Question: I have created this coefficient plot. However, I cannot increase the gap between rows. I also like to add an alternative background colour of row (like row-wise grey then white then grey ) to make it easier for the reader to read the plot. Would you please support improving its visualization?

I used the following code to create this plot.
'''
mydf <- data.frame(
SubgroupH=c('Age',NA,NA,NA,NA,'Marital or Union Status',NA,NA, NA, 'Place of Residence', NA, NA, 'Education', NA, NA, NA, NA,'Occupation', NA, NA, NA, NA, 'Wealth', NA, NA, NA, NA, NA, 'Reading newspaper or magazine', NA, NA, NA, 'Frequency of watching television', NA, NA, NA, 'Frequency of listening radio', NA, NA, NA ),
Subgroup=c(NA,'15-19','20-29','30-39','40-49', NA, 'Currently Married or Union', 'Never Married or Union','Formally Married or Union', NA, 'Rural', 'Urban', NA, 'Higher', 'Secondary', 'Primary', 'No eduction', NA, 'Not working', 'Professional/technical/managerial/services', 'Agriculture', 'Skilled/unskilled manual', NA, 'Poorest', 'Poorer', 'Middle','Richer', 'Richest', NA, 'Not at all', 'Less than once a week', 'At least once a week', NA, 'Not at all', 'Less than once a week', 'At least once a week', NA, 'Not at all', 'Less than once a week', 'At least once a week'),
AdjustedOR=c(NA,1,'2.76 (2.49-3.07)','3.68 (3.26-4.15)','4.61 (4.06-5.23)',NA,1,'1.03 (0.94-1.13)', '1.26 (1.04-1.54)', NA, 1,'1.12 (1.04-1.21)', NA, 1, '1.42 (1.30-1.56)', '2.09 (1.85-2.36)', '2.20 (1.93-2.49)', NA, 1, '1.39 (1.25-1.54)', '1.37 (1.24-1.51)', '1.55 (1.39-1.72)', NA, 1, '0.91 (0.84-0.99)', '0.77 (0.71-0.84)', '0.72 (0.65-0.79)', '0.61 (0.54-0.69)', NA, 1, '1 (0.91-1.10)', '0.92 (0.85-0.998)', NA, 1, '1.19 (1.07-1.31)', '1.29 (1.19-1.40)', NA, 1, '1.19 (1.09-1.30)', '1.13 (1.05-1.21)'),
OddsRatio=c(NA,1,2.76,3.68,4.61, NA,1,1.03, 1.26, NA, 1,1.12, NA, 1, 1.42, 2.09, 2.20, NA, 1, 1.39, 1.37, 1.55, NA, 1, 0.91, 0.77, 0.78, 0.61 , NA, 1, 1,0.92, NA, 1,1.19,1.29, NA, 1, 1.19, 1.13),
ORLower=c(NA,NA,2.49,3.26,4.06,NA,NA,0.94, 1.04, NA, NA,1.04, NA, NA, 1.30,1.85, 1.93, NA, NA,1.25, 1.24, 1.39, NA, NA, 0.84, 0.71, 0.65, 0.54, NA, NA, 0.91, 0.85, NA, NA, 1.07, 1.19, NA, NA,1.09, 1.05),
ORUpper=c(NA,NA,3.07,4.15,5.23,NA,NA,1.13, 1.54, NA, NA,1.21, NA, NA, 1.56, 2.36, 2.49, NA, NA, 1.54, 1.51,1.72, NA, NA, 0.99, 0.84, 0.79, 0.69, NA, NA, 1.10, 0.998, NA, NA, 1.31, 1.40, NA, NA, 1.30,1.21),
Pvalue=c(NA,NA,'< 0.001','< 0.001','< 0.001', NA,NA, 0.518, 0.021, NA, NA, 0.003, NA, NA, '< 0.001', '< 0.001', '< 0.001', NA, NA, '< 0.001', '< 0.001', '< 0.001', NA, NA, 0.029, '< 0.001','< 0.001','< 0.001', NA, NA, 0.993, 0.045, NA, NA, '< 0.001','< 0.001',NA, NA, '< 0.001', 0.002),
stringsAsFactors=FALSE )
#png('temp.png', width=8, height=4, units='in', res=400)
rowseq <- seq(nrow(mydf),1)
par(mai=c(0.7,0,0,0))
plot(mydf$OddsRatio, rowseq, pch=15,
xlim=c(-0.8,6.2), ylim=c(0,42),
xlab='', ylab='', yaxt='n', xaxt='n',
bty='n')
axis(1, seq(0.5, 5,by=0.5), cex.axis=1)
segments(1,-1,1,40.20, lty=3, )
segments(mydf$ORLower, rowseq, mydf$ORUpper, rowseq)
mtext('Adjusted Odds Ratio (95% CI)', 1, line=2, at=1.2, cex=1, font=2)
text(-1,42, "Factors", cex=1.4, font=2, pos=4)
t1h <- ifelse(!is.na(mydf$SubgroupH), mydf$SubgroupH, '')
text(-1,rowseq, t1h, cex=1.3, pos=4, font=2)
t1 <- ifelse(!is.na(mydf$Subgroup), mydf$Subgroup, '')
text(-0.98,rowseq, t1, cex=1.3, pos=4)
text(4.6,42, "Adjusted Odds Ratio (95% CI)", cex=1.4, font=2, pos=4)
t2 <- ifelse(!is.na(mydf$AdjustedOR), format(mydf$AdjustedOR,big.mark=","), '')
text(6, rowseq, t2, cex=1.3, pos=2)
text(6,42, "P-value", cex=1.4, font=2, pos=4)
t4 <- ifelse(!is.na(mydf$Pvalue), mydf$Pvalue, '')
text(6,rowseq, t4, cex=1.3, pos=4)
'''
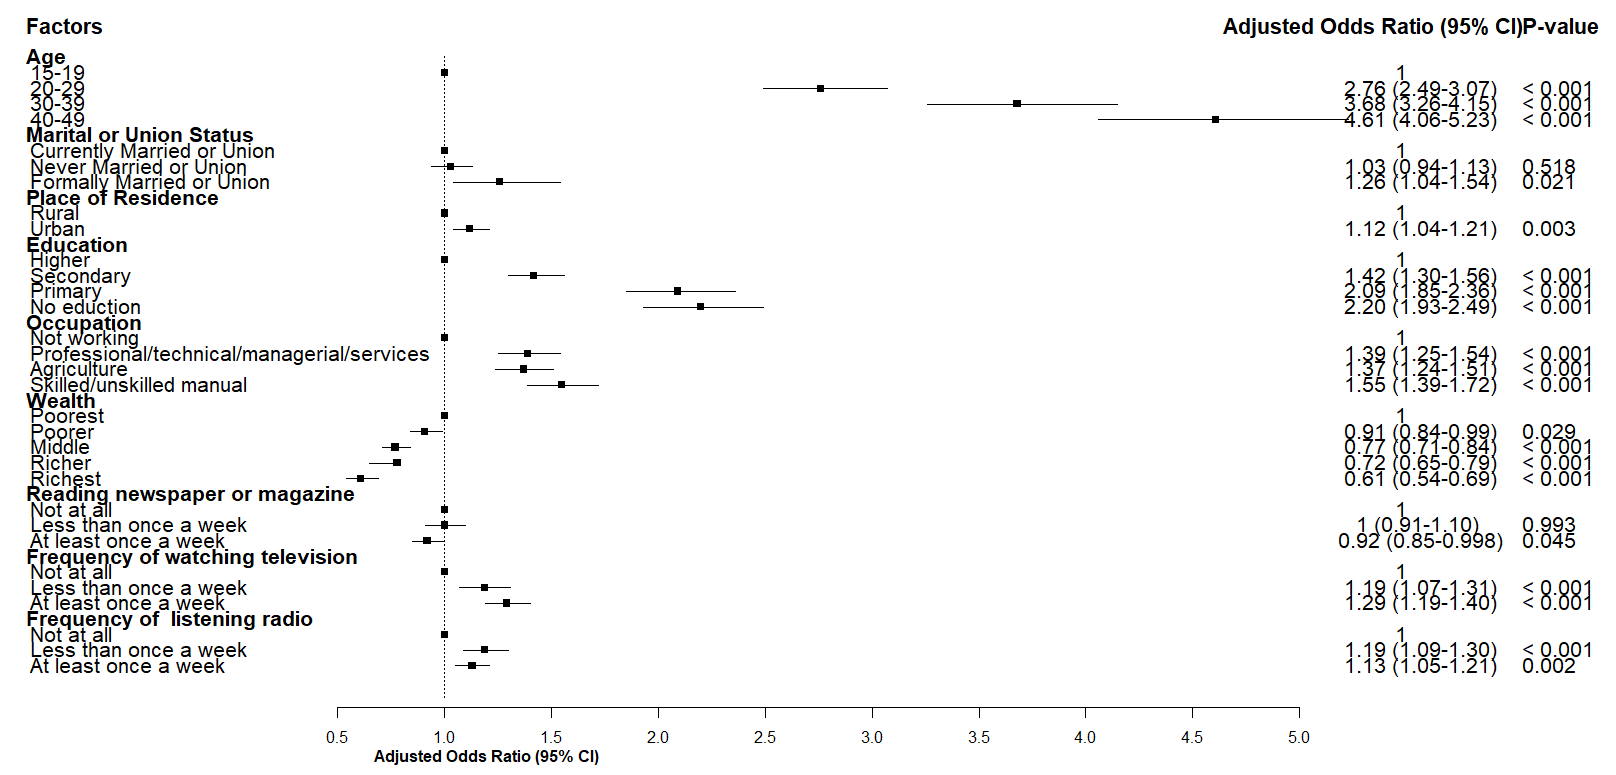
Answer: You could play with flexible and different 'cex' and adjust with the 'png' parameters. This looks already better. For line-by-line gray shading we can simply use 'abline' with modulo 2.
'''
cex11 <- 1
cex12 <- 1.2
cex42 <- cex41 <- cex23 <- cex22 <- cex21 <- 1.3
png('temp.png', width=23, height=12, units='in', res=400)
par(mai=c(0.7, 0, 0, 0))
rowseq <- seq(nrow(mydf), 1)
plot(mydf$OddsRatio, rowseq, xlim=c(-0.8, 6.2), ylim=c(0, 42),
xlab='', ylab='', yaxt='n', xaxt='n', bty='n')
abline(h=rowseq[rowseq %% 2 != 0], lwd=25, col='grey90') ## grey shading
points(mydf$OddsRatio, rowseq, pch=15)
axis(1, seq(0.5, 5, by=0.5), cex.axis=cex11)
segments(1, -1, 1, 40.20, lty=3, )
segments(mydf$ORLower, rowseq, mydf$ORUpper, rowseq)
mtext('Adjusted Odds Ratio (95% CI)', 1, line=2, at=1.2, cex=cex12, font=2)
text(-1, 42, "Factors", cex=cex21, font=2, pos=4)
t1h <- ifelse(!is.na(mydf$SubgroupH), mydf$SubgroupH, '')
text(-1, rowseq, t1h, cex=cex22, pos=4, font=2)
t1 <- ifelse(!is.na(mydf$Subgroup), mydf$Subgroup, '')
text(-0.98, rowseq, t1, cex=cex23, pos=4)
text(4.6, 42, "Adjusted Odds Ratio (95% CI)", cex=cex41, font=2, pos=4)
t2 <- ifelse(!is.na(mydf$AdjustedOR), format(mydf$AdjustedOR, big.mark=", "), '')
text(6, rowseq, t2, cex=cex42, pos=2)
text(6, 42, "P-value", cex=cex41, font=2, pos=4)
t4 <- ifelse(!is.na(mydf$Pvalue), mydf$Pvalue, '')
text(6, rowseq, t4, cex=cex41, pos=4)
dev.off()
'''
<URL>
## However,
it might be more convenient to expand the 'mar'gins and use 'mtext' instead of 'text'. The code parts could also be better organized to avoid confusion. For the names of text parameters, use numbers according to their plot margin which are numbered according to their quadrant (1=bottom, 2=left, 3=top, 4=right). So try this:
'''
## parameters
rowseq <- rev(seq_len(dim(mydf)[1]))
rg <- range(mydf[c('ORLower', 'ORUpper')], na.rm=TRUE)
t2h <- ifelse(!is.na(mydf$SubgroupH), mydf$SubgroupH, '')
t2 <- ifelse(!is.na(mydf$Subgroup), mydf$Subgroup, '')
t4or <- ifelse(!is.na(mydf$AdjustedOR), format(mydf$AdjustedOR, big.mark=", "), '')
t4p <- ifelse(!is.na(mydf$Pvalue), mydf$Pvalue, '')
cexh1 <- 1.3
cexh2 <- 1.2
cext <- 1.1
'''
'''
## plot
png('temp.png', width=18, height=12, units='in', res=400)
op <- par(mar=c(5, 18.5, 4, 15)+.1)
plot(mydf$OddsRatio, rowseq, type='n', xlim=rg, axes=FALSE, xlab='', ylab='')
## content
abline(h=rowseq[rowseq %% 2 == 0], lwd=20, col='grey95', xpd=TRUE) ## grey shades
points(mydf$OddsRatio, rowseq, pch=15)
segments(1, 0, 1, max(rowseq)*1.025, lty=3)
segments(mydf$ORLower, rowseq, mydf$ORUpper, rowseq)
## margin 1
axis(1, seq(0.5, 5, by=0.5), cex.axis=cex11)
mtext('Adjusted Odds Ratio (95% CI)', 1, line=2.5, at=1.2, cex=cexh1, font=2)
## margin 2
mtext("Factors", 2, 17.5, at=max(rowseq)*1.03, las=2, adj=0, font=2, cex=cexh1)
mtext(t2h, 2, 17.5, at=rowseq, las=2, adj=0, font=2, cex=cexh2)
mtext(t2, 2, 17, at=rowseq, las=2, adj=0, cex=cext)
## margin 4
mtext("Adjusted Odds Ratio (95% CI)", 4, 7, at=max(rowseq)*1.03, las=2, adj=1,
font=2, cex=cexh1)
mtext(t4or, 4, 7, at=rowseq, las=2, adj=1, cex=cext)
mtext("P-value", 4, 12, at=max(rowseq)*1.03, las=2, adj=1, font=2, cex=cexh1)
mtext(t4p, 4, 12, at=rowseq, las=2, adj=1, cex=cext)
par(op)
dev.off()
'''
<URL>
---
'''
mydf <- structure(list(SubgroupH = c("Age", NA, NA, NA, NA, "Marital or Union Status",
NA, NA, NA, "Place of Residence", NA, NA, "Education", NA, NA,
NA, NA, "Occupation", NA, NA, NA, NA, "Wealth", NA, NA, NA, NA,
NA, "Reading newspaper or magazine", NA, NA, NA, "Frequency of watching television",
NA, NA, NA, "Frequency of listening radio", NA, NA, NA), Subgroup = c(NA,
"15-19", "20-29", "30-39", "40-49", NA, "Currently Married or Union",
"Never Married or Union", "Formally Married or Union", NA, "Rural",
"Urban", NA, "Higher", "Secondary", "Primary", "No eduction",
NA, "Not working", "Professional/technical/managerial/services",
"Agriculture", "Skilled/unskilled manual", NA, "Poorest", "Poorer",
"Middle", "Richer", "Richest", NA, "Not at all", "Less than once a week",
"At least once a week", NA, "Not at all", "Less than once a week",
"At least once a week", NA, "Not at all", "Less than once a week",
"At least once a week"), AdjustedOR = c(NA, "1", "2.76 (2.49-3.07)",
"3.68 (3.26-4.15)", "4.61 (4.06-5.23)", NA, "1", "1.03 (0.94-1.13)",
"1.26 (1.04-1.54)", NA, "1", "1.12 (1.04-1.21)", NA, "1", "1.42 (1.30-1.56)",
"2.09 (1.85-2.36)", "2.20 (1.93-2.49)", NA, "1", "1.39 (1.25-1.54)",
"1.37 (1.24-1.51)", "1.55 (1.39-1.72)", NA, "1", "0.91 (0.84-0.99)",
"0.77 (0.71-0.84)", "0.72 (0.65-0.79)", "0.61 (0.54-0.69)", NA,
"1", "1 (0.91-1.10)", "0.92 (0.85-0.998)", NA, "1", "1.19 (1.07-1.31)",
"1.29 (1.19-1.40)", NA, "1", "1.19 (1.09-1.30)", "1.13 (1.05-1.21)"
), OddsRatio = c(NA, 1, 2.76, 3.68, 4.61, NA, 1, 1.03, 1.26,
NA, 1, 1.12, NA, 1, 1.42, 2.09, 2.2, NA, 1, 1.39, 1.37, 1.55,
NA, 1, 0.91, 0.77, 0.78, 0.61, NA, 1, 1, 0.92, NA, 1, 1.19, 1.29,
NA, 1, 1.19, 1.13), ORLower = c(NA, NA, 2.49, 3.26, 4.06, NA,
NA, 0.94, 1.04, NA, NA, 1.04, NA, NA, 1.3, 1.85, 1.93, NA, NA,
1.25, 1.24, 1.39, NA, NA, 0.84, 0.71, 0.65, 0.54, NA, NA, 0.91,
0.85, NA, NA, 1.07, 1.19, NA, NA, 1.09, 1.05), ORUpper = c(NA,
NA, 3.07, 4.15, 5.23, NA, NA, 1.13, 1.54, NA, NA, 1.21, NA, NA,
1.56, 2.36, 2.49, NA, NA, 1.54, 1.51, 1.72, NA, NA, 0.99, 0.84,
0.79, 0.69, NA, NA, 1.1, 0.998, NA, NA, 1.31, 1.4, NA, NA, 1.3,
1.21), Pvalue = c(NA, NA, "< 0.001", "< 0.001", "< 0.001", NA,
NA, "0.518", "0.021", NA, NA, "0.003", NA, NA, "< 0.001", "< 0.001",
"< 0.001", NA, NA, "< 0.001", "< 0.001", "< 0.001", NA, NA, "0.029",
"< 0.001", "< 0.001", "< 0.001", NA, NA, "0.993", "0.045", NA,
NA, "< 0.001", "< 0.001", NA, NA, "< 0.001", "0.002")), class = "data.frame", row.names = c(NA,
-40L))
'''